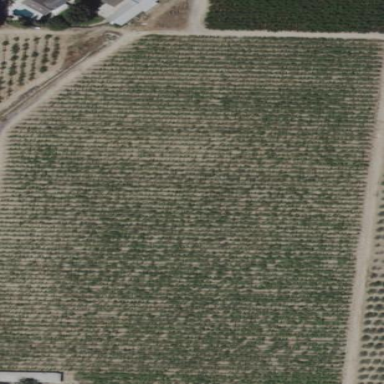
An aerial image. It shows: Orchard.